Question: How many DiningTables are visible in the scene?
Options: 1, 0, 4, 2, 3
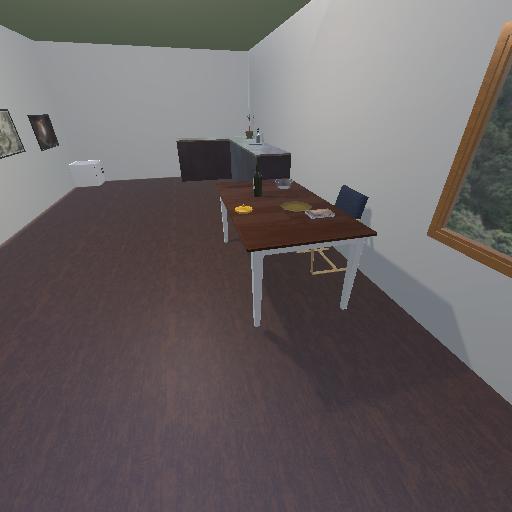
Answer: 1